Question: I am relatively new to to database relationships, and I would love some advice on setting up my database for a basic registration for sessions.
GOAL:
Post a new session that people can sign up for. Maximum of 8 people per session. Admin side can see those who have signed up.
Here is what I currently have from a front end (the signup box at the bottom is just there temporarily as I work with this):

I have the backend working to create a new training session on POST:
'''
<?php
session_start();
include ('global/db/connection.php');
$session_name = $_POST['session_name'];
$session_description = $_POST['session_description'];
$session_date = $_POST['session_date'];
$result=MYSQL_QUERY("INSERT INTO trainingsessions (id,session_name,session_description,session_date,session_open_slots,session_booked_slots)".
"VALUES ('NULL', '$session_name', '$session_description', '$session_date', '8', '0')");
header("location: admin.php");
'''
?>
I also have been able to query the table and display the results in the table above. What I am trying to figure out is what sort of relationship and tables I need to create between the users and then displaying the appropriate amount of slots that are still open.
Very basic, nothing fancy at the moment. Just trying to get some fundamentals in with not luck thru other searches. Hope this makes sense, and thanks for your help!
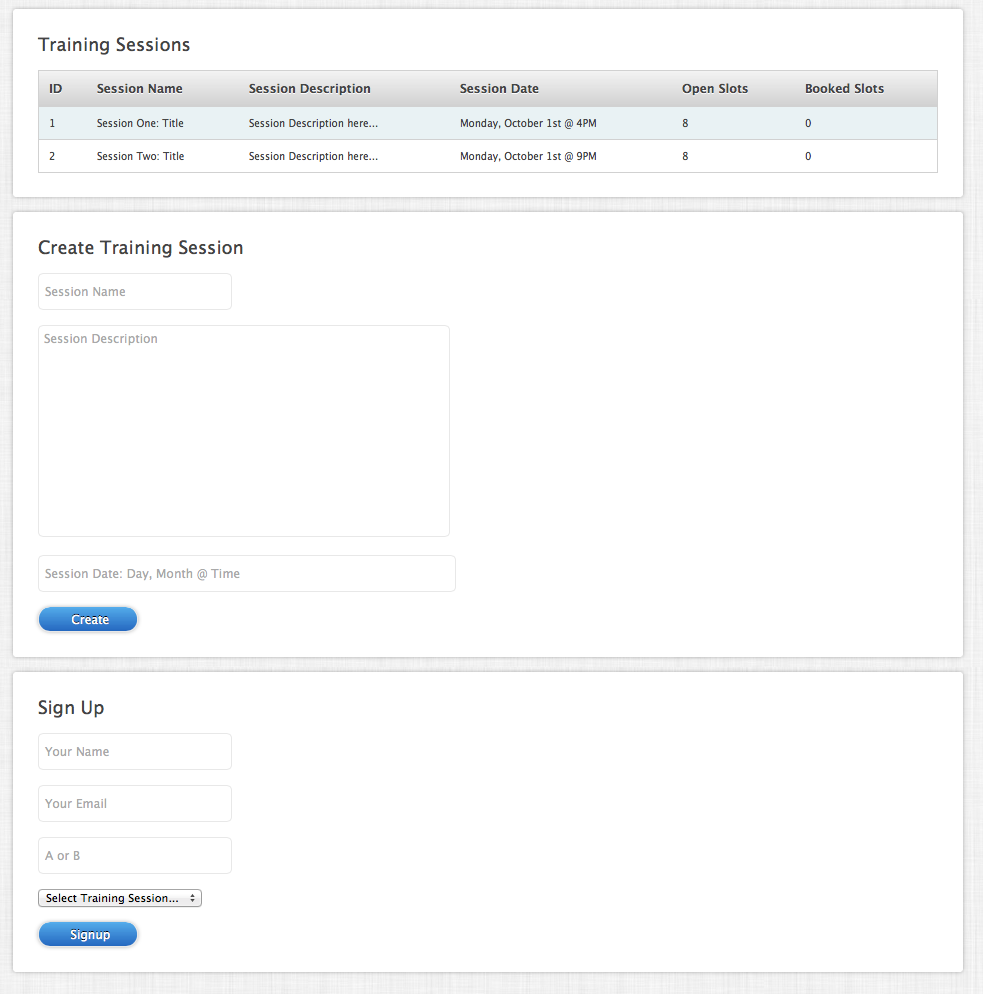
Answer: You will have a many to many relationship between users and sessions (presumably). In essence each user could be assigned to many sessions, and each session will have multiple users. For that reason, you need an intersecting table that creates a composite key (the primary key is defined by multiple fields). For example, I would make the following tables:
'''
Table: user
Columns: ID (primary key), Username, email
Table: sessions
columns: ID (primary Key), Name, Description, Date
Table: user_sessions
columns: user_id, session_id
'''
Using this structure, users can have multiple sessions and sessions can have multiple users.